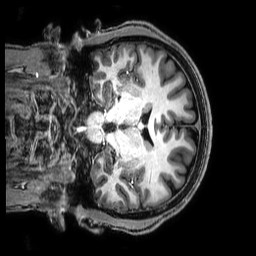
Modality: T1w
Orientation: coronal
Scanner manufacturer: philips
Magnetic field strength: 3 T
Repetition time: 0.008 s
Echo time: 0.003571 s